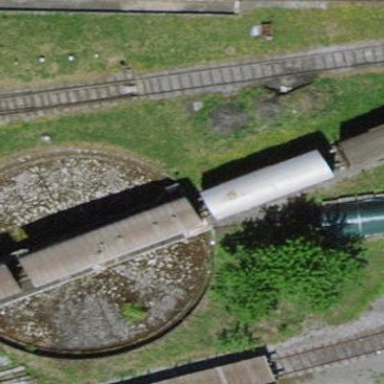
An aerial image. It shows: Yard with one track and railway turntable.